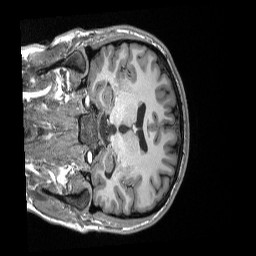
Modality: T1w
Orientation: coronal
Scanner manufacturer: siemens
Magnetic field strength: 3 T
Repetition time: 2.3 s
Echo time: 0.00308 s